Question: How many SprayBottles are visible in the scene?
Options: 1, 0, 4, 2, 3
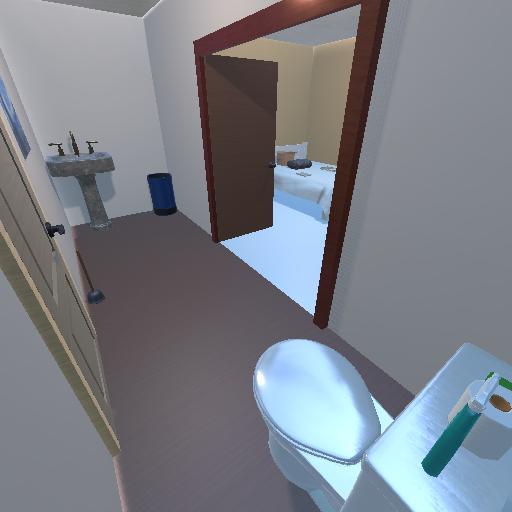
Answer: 1